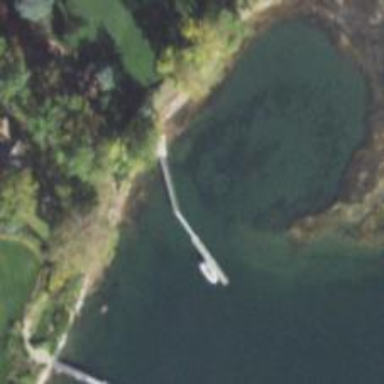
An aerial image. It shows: Man-made pier.